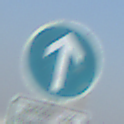
Verkehrszeichen: VorgeschriebeneFahrtrichtungGeradeaus
Zusatzzeichen unten: BesondereFahrzeugeUndTransportgueter9
Umgebung: Outdoor, Urban
Tageszeit: SunriseSunset
Wetter: Clear
Licht: Natural
Jahreszeit: NotSpecified
Kontrast: MediumContrast